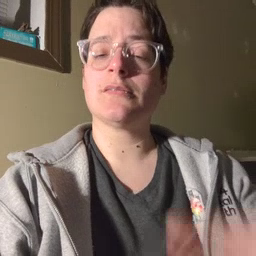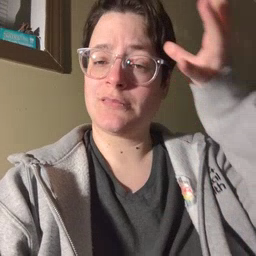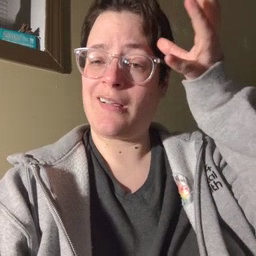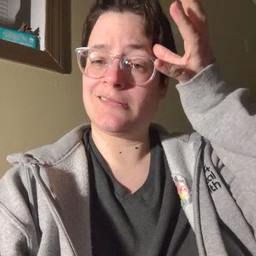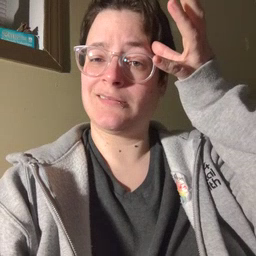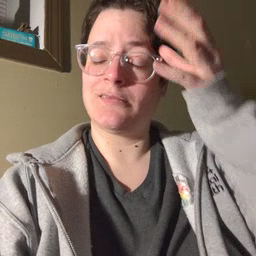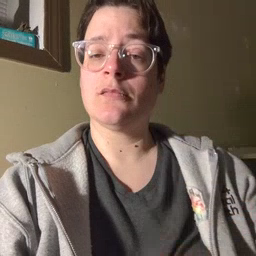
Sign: dad